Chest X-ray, AP view. Patient: 54 years old, sex M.
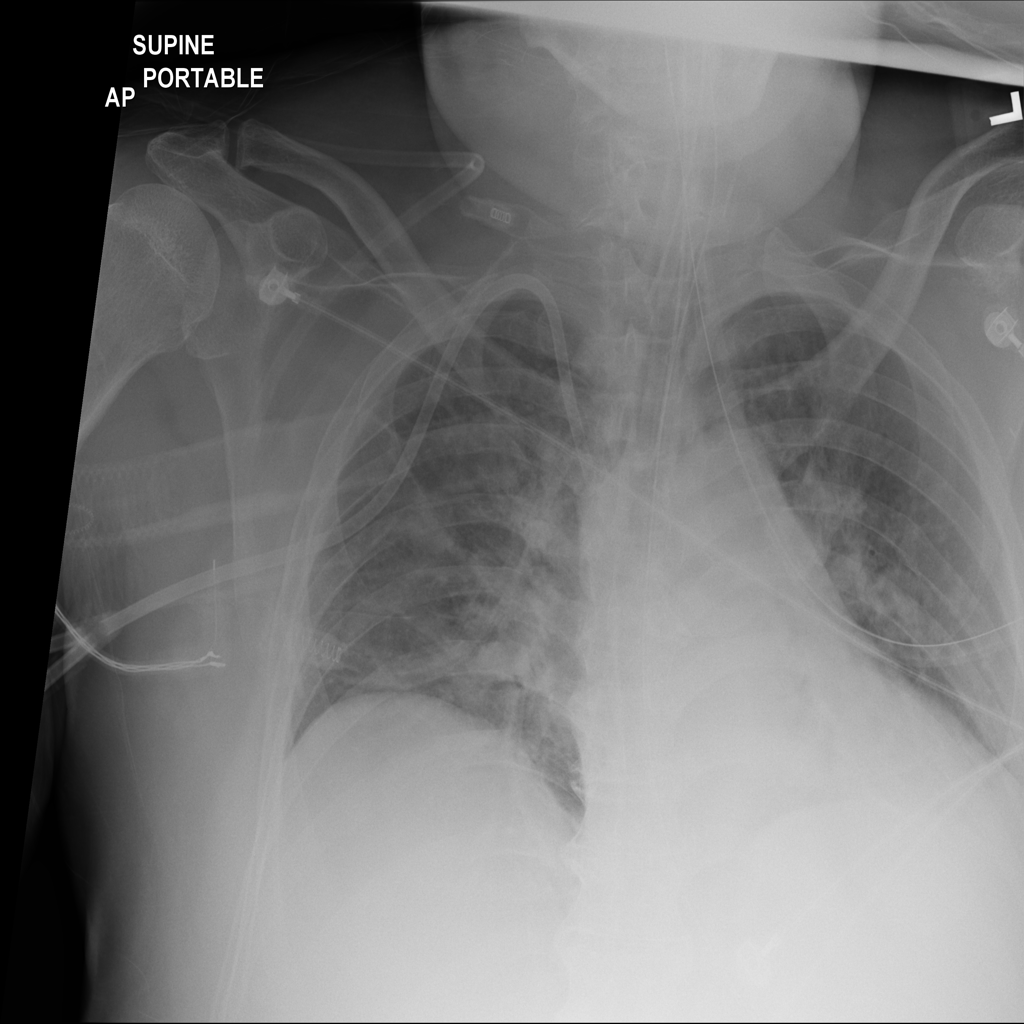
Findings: No Finding